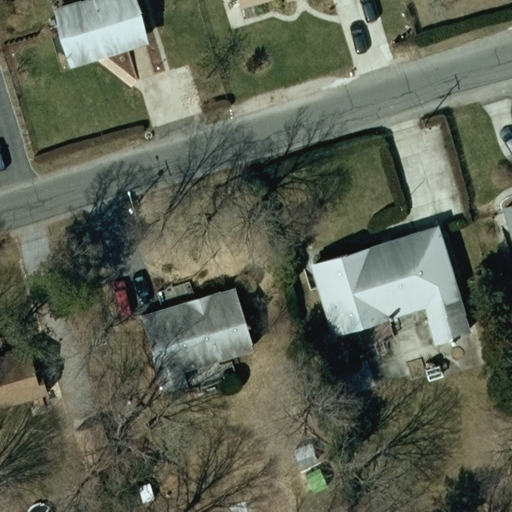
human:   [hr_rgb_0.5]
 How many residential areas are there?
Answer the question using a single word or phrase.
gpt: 1

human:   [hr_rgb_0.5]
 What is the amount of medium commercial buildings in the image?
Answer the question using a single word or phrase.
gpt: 0

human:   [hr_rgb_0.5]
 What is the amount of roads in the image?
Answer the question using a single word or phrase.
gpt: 1

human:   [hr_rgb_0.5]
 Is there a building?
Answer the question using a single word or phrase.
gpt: yes

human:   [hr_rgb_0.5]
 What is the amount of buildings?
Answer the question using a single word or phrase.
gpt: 6

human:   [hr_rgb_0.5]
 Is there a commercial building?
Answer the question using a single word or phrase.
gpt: no

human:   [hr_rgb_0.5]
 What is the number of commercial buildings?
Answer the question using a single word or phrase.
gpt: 0

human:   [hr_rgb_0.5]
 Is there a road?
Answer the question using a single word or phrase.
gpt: yes

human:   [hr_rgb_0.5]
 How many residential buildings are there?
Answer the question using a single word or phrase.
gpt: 6

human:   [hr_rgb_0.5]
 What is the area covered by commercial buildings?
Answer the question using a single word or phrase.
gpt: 0m2

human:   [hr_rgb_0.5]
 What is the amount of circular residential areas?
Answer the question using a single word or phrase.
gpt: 0

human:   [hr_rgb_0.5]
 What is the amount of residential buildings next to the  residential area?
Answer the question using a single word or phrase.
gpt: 6

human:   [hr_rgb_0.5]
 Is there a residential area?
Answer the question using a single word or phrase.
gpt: yes

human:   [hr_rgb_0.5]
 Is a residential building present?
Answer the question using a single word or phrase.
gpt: yes

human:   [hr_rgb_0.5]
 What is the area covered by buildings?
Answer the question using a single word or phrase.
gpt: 1792m2

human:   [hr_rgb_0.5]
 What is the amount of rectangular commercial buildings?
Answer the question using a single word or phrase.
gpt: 0

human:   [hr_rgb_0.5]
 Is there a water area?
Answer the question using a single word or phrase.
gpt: no

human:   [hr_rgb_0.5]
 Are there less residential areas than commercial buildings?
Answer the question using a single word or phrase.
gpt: no

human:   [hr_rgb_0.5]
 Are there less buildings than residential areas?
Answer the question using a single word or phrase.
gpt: no

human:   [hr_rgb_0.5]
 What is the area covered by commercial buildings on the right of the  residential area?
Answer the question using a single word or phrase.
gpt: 0m2

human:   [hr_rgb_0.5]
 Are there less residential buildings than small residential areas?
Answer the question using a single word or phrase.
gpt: no

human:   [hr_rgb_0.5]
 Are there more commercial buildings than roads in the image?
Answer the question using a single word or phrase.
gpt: no

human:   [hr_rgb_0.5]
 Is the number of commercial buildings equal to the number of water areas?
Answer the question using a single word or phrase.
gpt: yes

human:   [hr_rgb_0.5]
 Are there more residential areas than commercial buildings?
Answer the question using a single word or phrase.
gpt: yes

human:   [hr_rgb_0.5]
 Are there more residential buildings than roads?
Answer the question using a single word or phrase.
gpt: yes

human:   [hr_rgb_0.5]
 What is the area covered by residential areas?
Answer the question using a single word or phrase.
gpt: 10621m2

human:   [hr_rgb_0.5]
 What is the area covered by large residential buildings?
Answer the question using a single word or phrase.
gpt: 0m2

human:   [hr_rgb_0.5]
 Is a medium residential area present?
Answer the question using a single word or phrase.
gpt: no

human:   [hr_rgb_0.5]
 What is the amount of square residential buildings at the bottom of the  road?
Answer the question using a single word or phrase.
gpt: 0

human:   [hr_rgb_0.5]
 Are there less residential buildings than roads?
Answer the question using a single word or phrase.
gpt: no

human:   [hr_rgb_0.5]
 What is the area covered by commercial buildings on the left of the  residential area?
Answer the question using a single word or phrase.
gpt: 0m2

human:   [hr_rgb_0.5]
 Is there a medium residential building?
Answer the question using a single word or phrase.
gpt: yes

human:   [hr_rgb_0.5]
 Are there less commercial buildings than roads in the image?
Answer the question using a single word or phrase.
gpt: yes

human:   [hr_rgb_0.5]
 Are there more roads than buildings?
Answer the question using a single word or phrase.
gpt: no

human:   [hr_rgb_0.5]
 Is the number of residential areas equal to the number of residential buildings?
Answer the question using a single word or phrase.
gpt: no

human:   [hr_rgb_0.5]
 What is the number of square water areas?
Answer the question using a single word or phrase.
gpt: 0

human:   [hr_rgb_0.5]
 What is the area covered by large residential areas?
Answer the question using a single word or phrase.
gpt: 10621m2

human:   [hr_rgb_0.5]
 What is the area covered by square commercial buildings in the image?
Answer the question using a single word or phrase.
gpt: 0m2

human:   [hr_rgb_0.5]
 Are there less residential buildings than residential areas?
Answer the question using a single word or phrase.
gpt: no

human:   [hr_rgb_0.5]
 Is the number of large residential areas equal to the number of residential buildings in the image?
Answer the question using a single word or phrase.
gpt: no

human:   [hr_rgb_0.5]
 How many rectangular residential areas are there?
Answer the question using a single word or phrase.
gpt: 1

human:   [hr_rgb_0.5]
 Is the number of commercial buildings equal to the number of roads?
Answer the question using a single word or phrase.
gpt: no

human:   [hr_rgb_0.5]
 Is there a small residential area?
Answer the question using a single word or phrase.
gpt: no

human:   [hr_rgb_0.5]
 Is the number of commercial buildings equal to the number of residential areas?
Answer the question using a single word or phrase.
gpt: no

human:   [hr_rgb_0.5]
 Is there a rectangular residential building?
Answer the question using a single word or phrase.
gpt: yes

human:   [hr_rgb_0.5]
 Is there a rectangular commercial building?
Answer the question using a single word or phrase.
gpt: no

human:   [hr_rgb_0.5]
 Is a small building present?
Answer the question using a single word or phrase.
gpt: yes

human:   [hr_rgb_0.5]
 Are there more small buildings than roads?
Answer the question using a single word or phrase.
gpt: yes

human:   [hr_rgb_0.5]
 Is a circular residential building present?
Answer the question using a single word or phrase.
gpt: no

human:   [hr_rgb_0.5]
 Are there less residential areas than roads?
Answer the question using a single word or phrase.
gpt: no

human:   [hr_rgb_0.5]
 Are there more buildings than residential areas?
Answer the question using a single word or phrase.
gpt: yes

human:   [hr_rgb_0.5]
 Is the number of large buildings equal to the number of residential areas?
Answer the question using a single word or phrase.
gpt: no

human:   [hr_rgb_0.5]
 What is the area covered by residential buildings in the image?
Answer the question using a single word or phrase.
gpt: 1792m2

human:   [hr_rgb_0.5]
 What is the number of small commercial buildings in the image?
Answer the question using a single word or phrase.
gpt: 0

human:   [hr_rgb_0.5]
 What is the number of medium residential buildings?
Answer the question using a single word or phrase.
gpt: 4

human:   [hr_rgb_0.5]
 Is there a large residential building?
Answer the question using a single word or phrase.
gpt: no

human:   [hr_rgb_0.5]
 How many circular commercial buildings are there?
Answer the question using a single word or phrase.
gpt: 0

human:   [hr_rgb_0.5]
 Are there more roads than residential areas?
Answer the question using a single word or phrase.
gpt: no

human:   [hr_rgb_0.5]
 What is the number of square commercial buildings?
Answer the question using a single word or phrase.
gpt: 0

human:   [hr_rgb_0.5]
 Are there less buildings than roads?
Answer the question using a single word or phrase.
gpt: no

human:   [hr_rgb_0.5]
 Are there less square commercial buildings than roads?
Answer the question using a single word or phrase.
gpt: yes

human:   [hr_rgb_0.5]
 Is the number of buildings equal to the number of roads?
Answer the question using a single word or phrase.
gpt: no

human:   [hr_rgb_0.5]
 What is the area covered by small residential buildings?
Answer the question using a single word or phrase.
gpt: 156m2

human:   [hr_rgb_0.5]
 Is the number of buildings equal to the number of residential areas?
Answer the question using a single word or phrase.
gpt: no